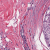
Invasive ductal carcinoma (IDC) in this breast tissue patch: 0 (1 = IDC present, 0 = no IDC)